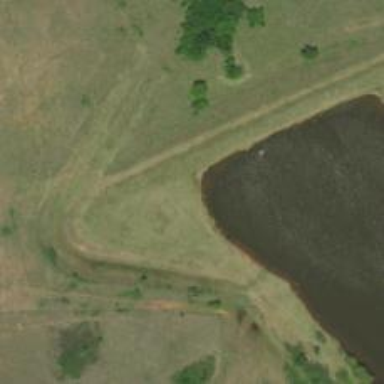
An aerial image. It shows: Reservoir area.